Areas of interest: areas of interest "Car More"
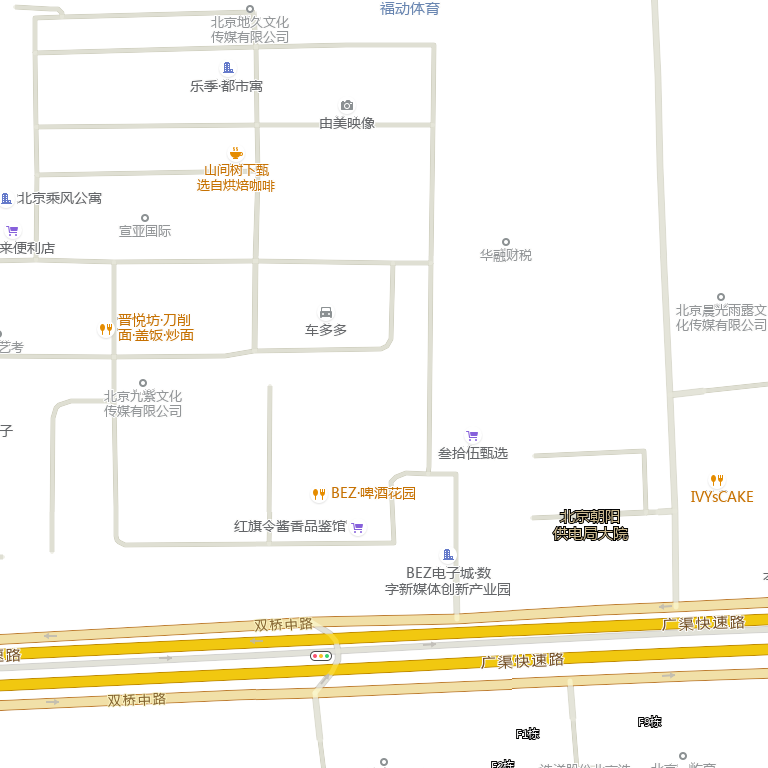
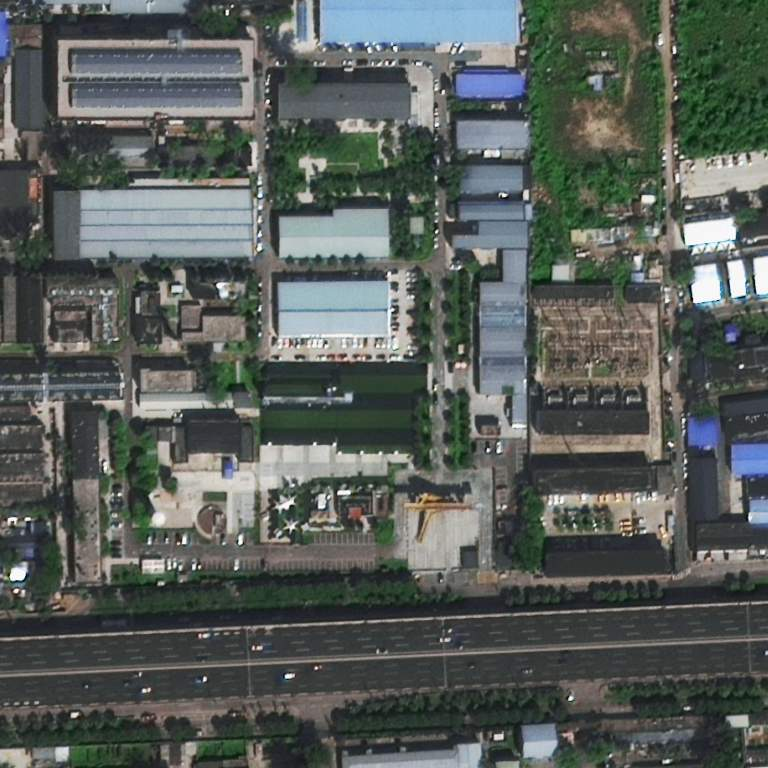